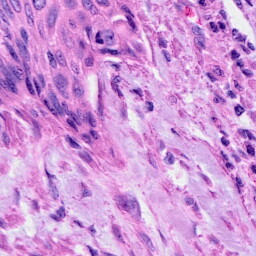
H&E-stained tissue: Cervix